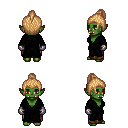
a pixel art fantasy rpg character, female body template, orc, green skin, gray robe, robe skirt, light blonde short topknot hairstyle, metal gloves, four views (front, back, left, right), 2x2 character sprite sheet, small pixel art, hard edges, no anti-aliasing